Fundus camera: zeiss
Shooting center: midpoint
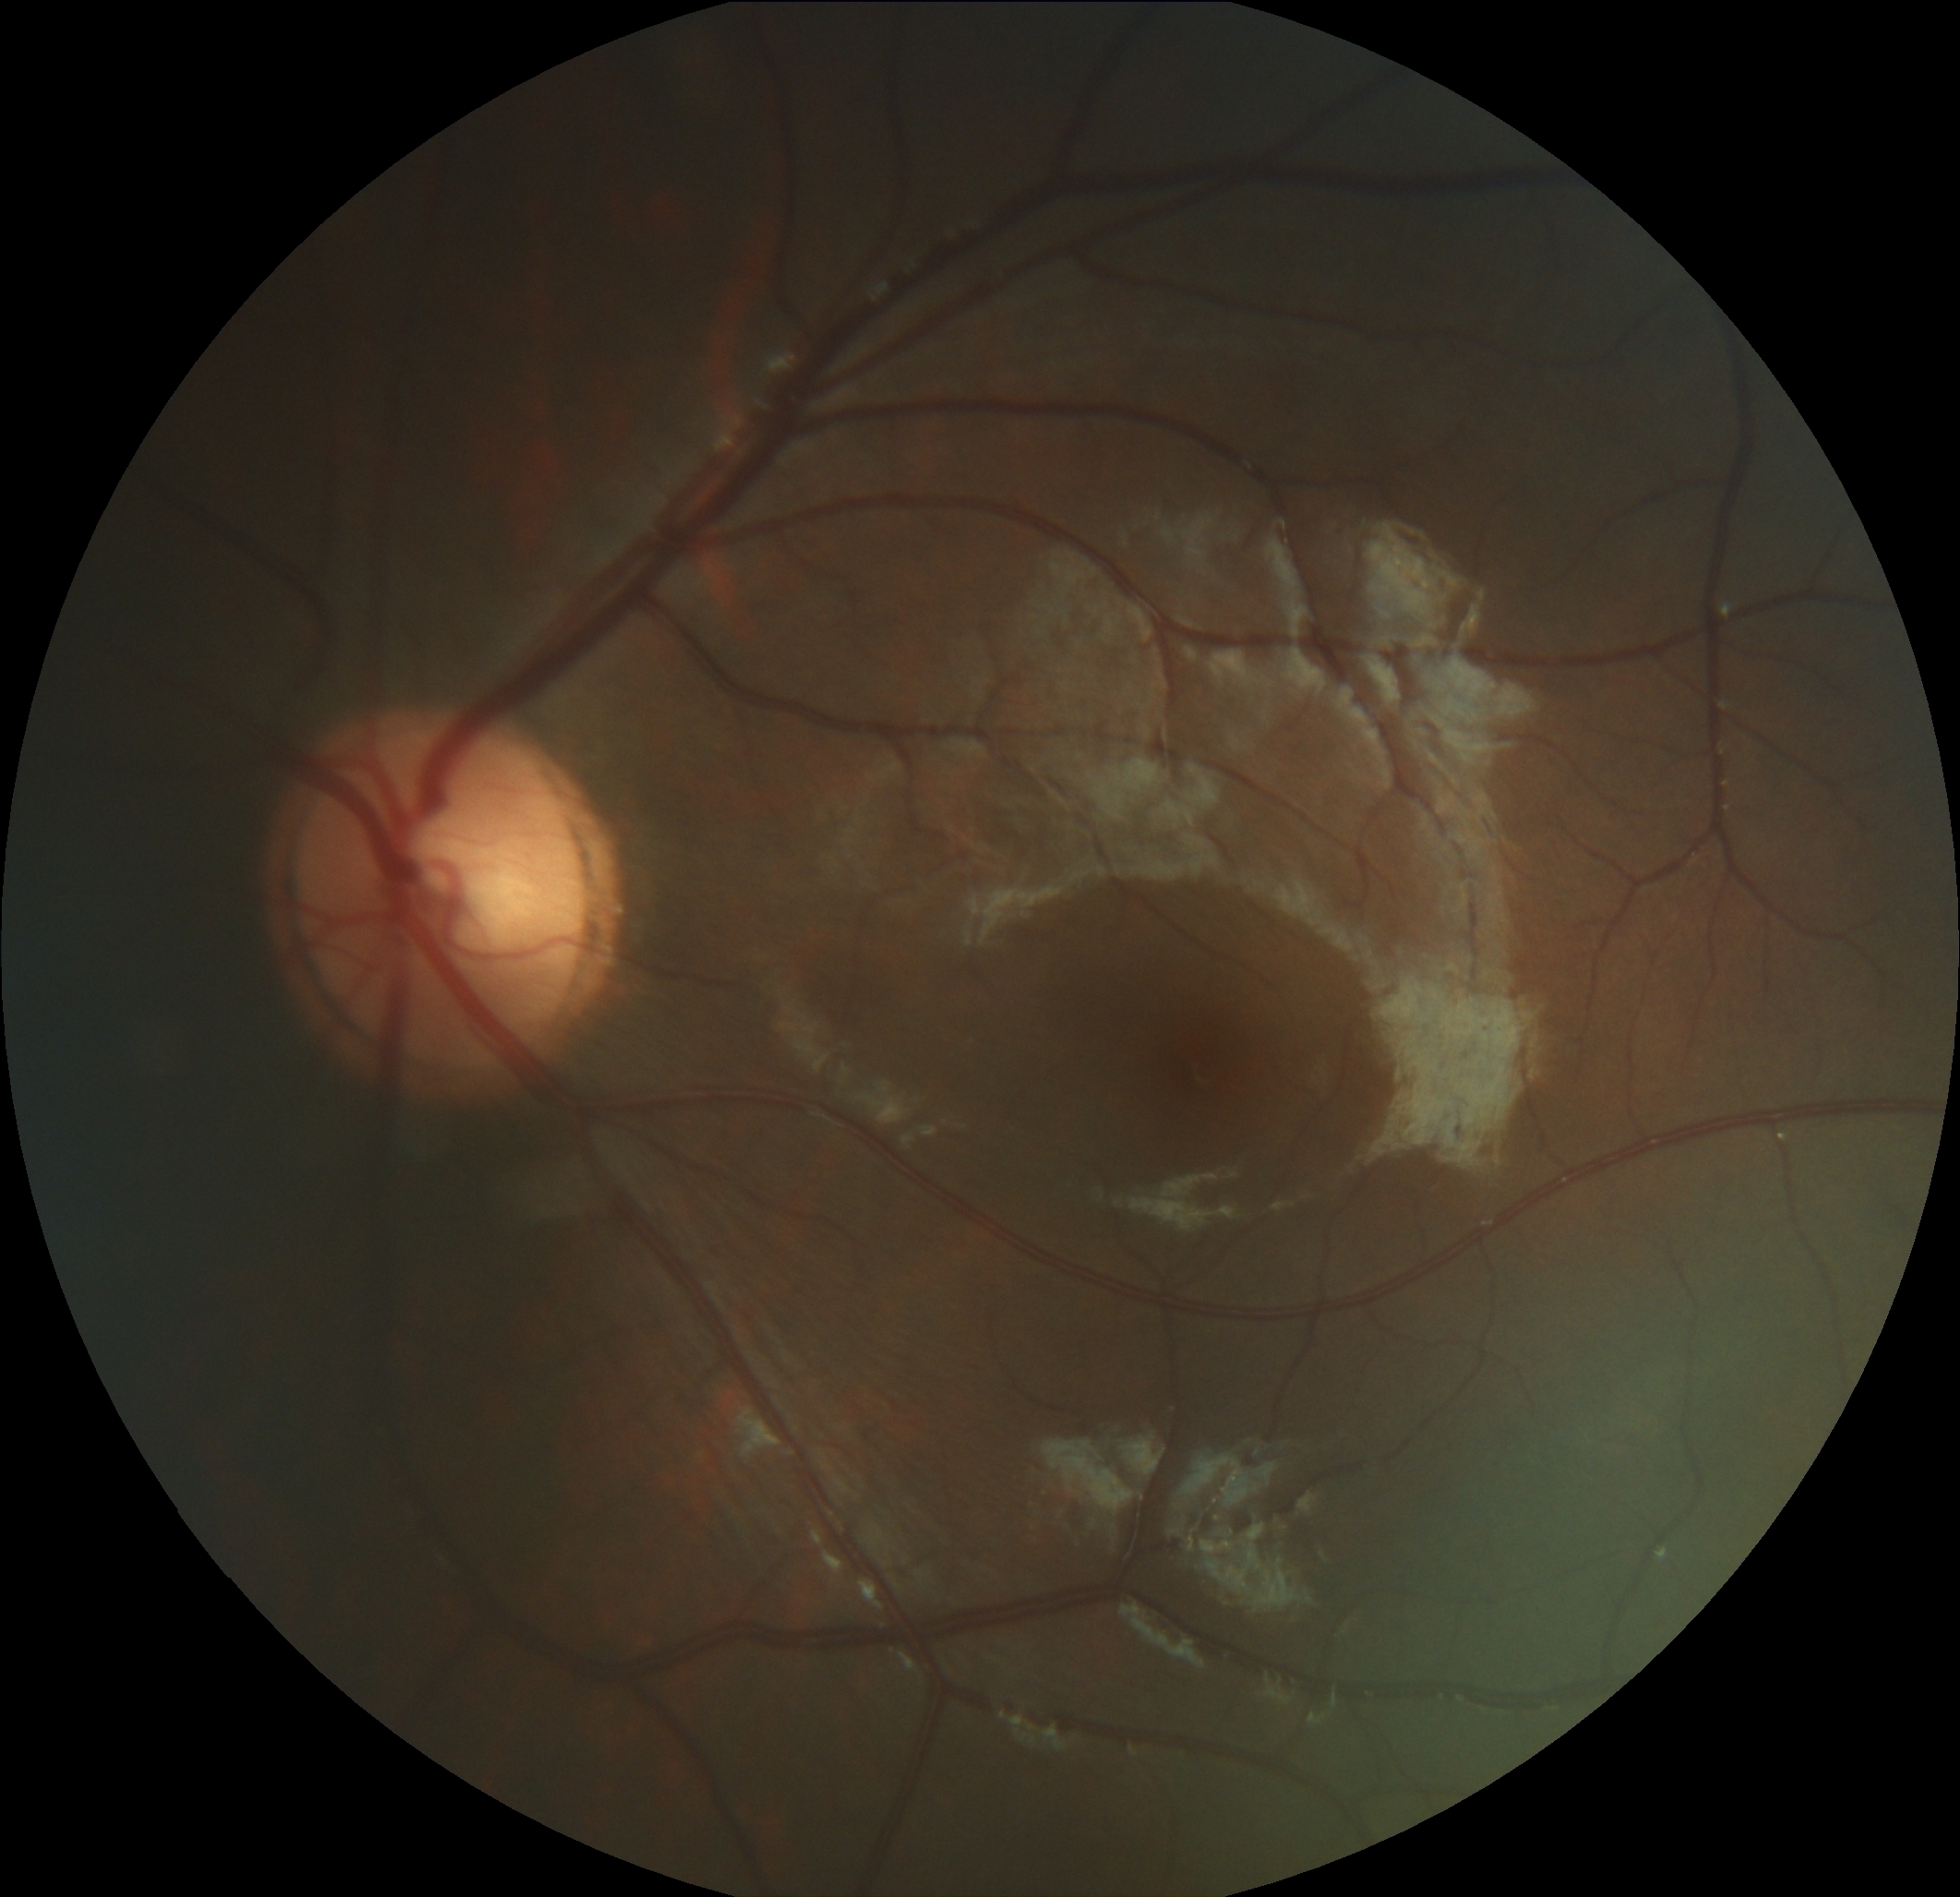
Pathologic myopia: no
Patchy retinal atrophy: absent
Retinal detachment: absent